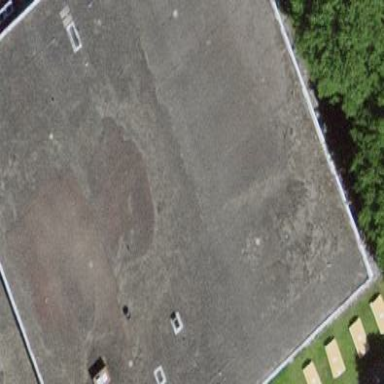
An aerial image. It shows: Building with flat concrete roof.